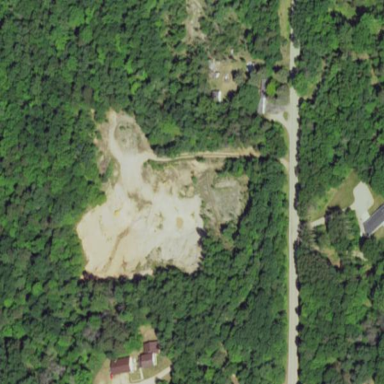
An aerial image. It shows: Quarry area.